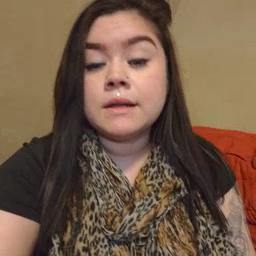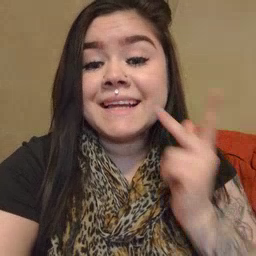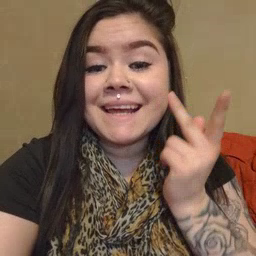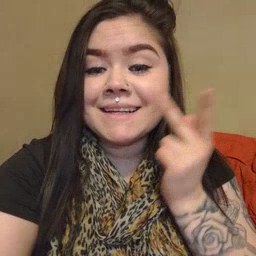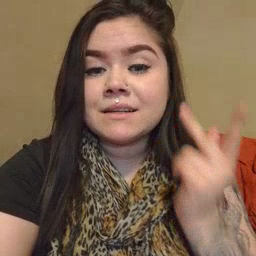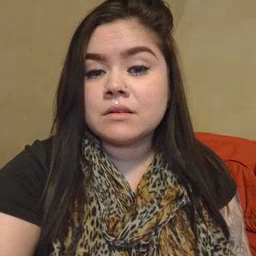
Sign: kitty